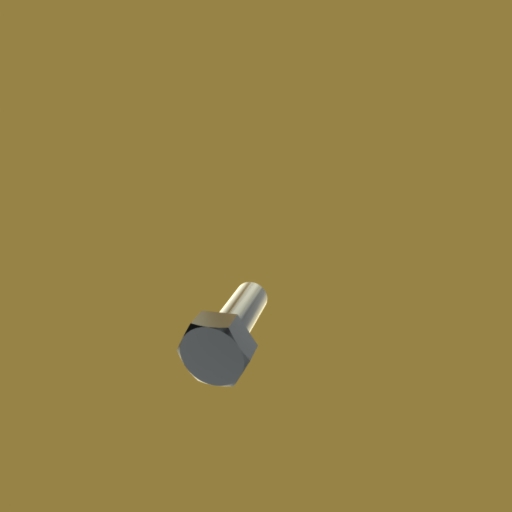
Label: bolt